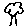
Label: tree